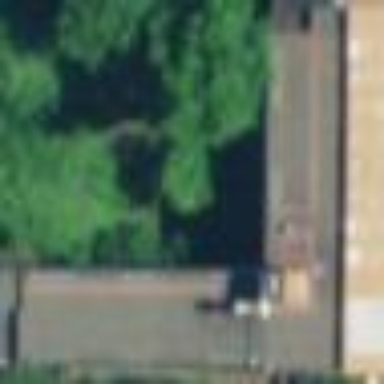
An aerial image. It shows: Dormitory building.